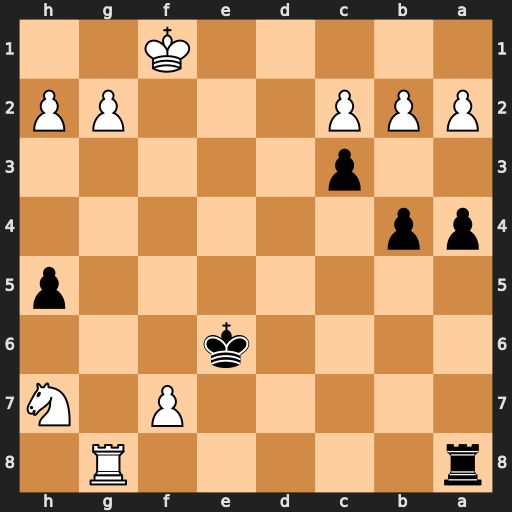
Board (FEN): r5R1/5P1N/4k3/7p/pp6/2p5/PPP3PP/5K2
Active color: b
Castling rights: -
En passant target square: -
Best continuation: Kxf7 Ng5+ Kxg8